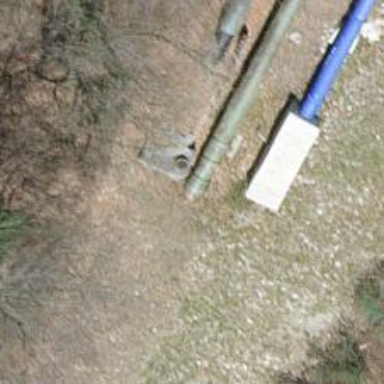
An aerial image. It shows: Man-made water pipeline.